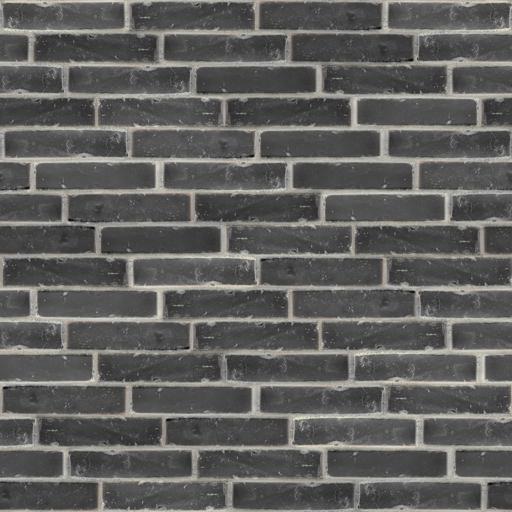
Tags: black brick bricks wall